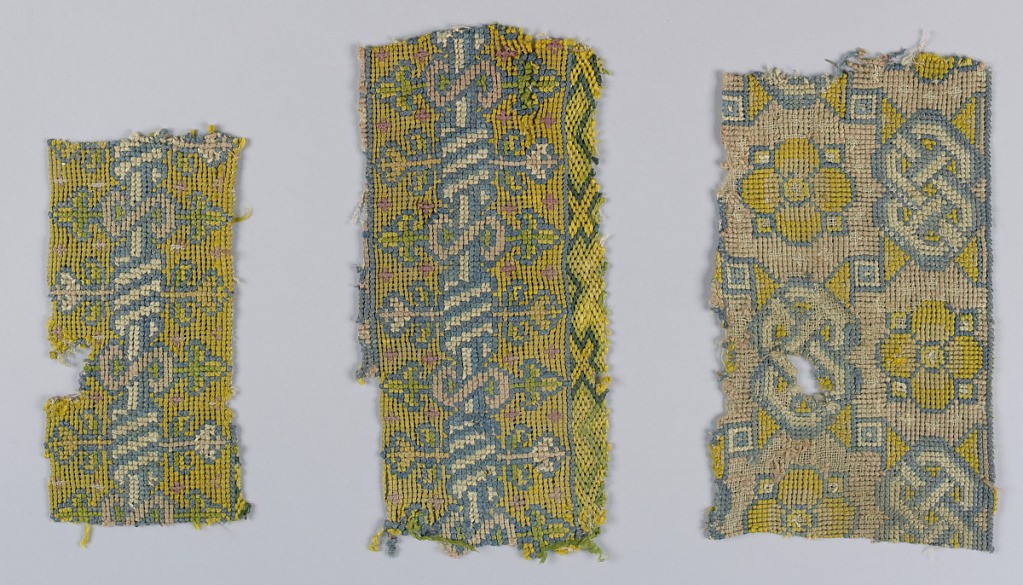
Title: Fragments
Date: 16th–17th century
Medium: Technique: counted stitch embroidery
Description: Three fragments of embroidered carpet in an allover diagonal lattice field with knotted cord borders.